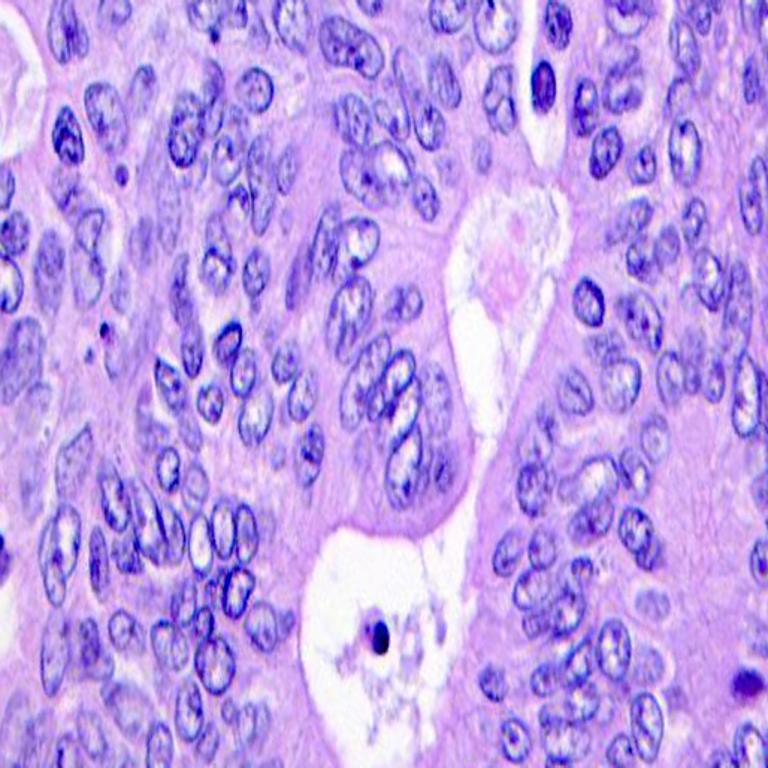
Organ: colon
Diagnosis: adenocarcinomas